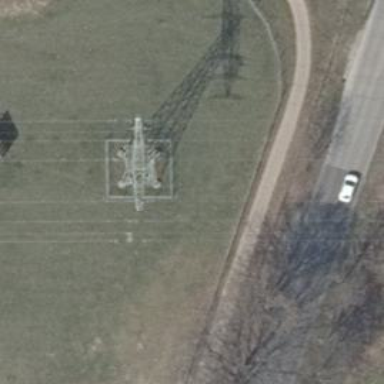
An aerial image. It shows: Power tower.